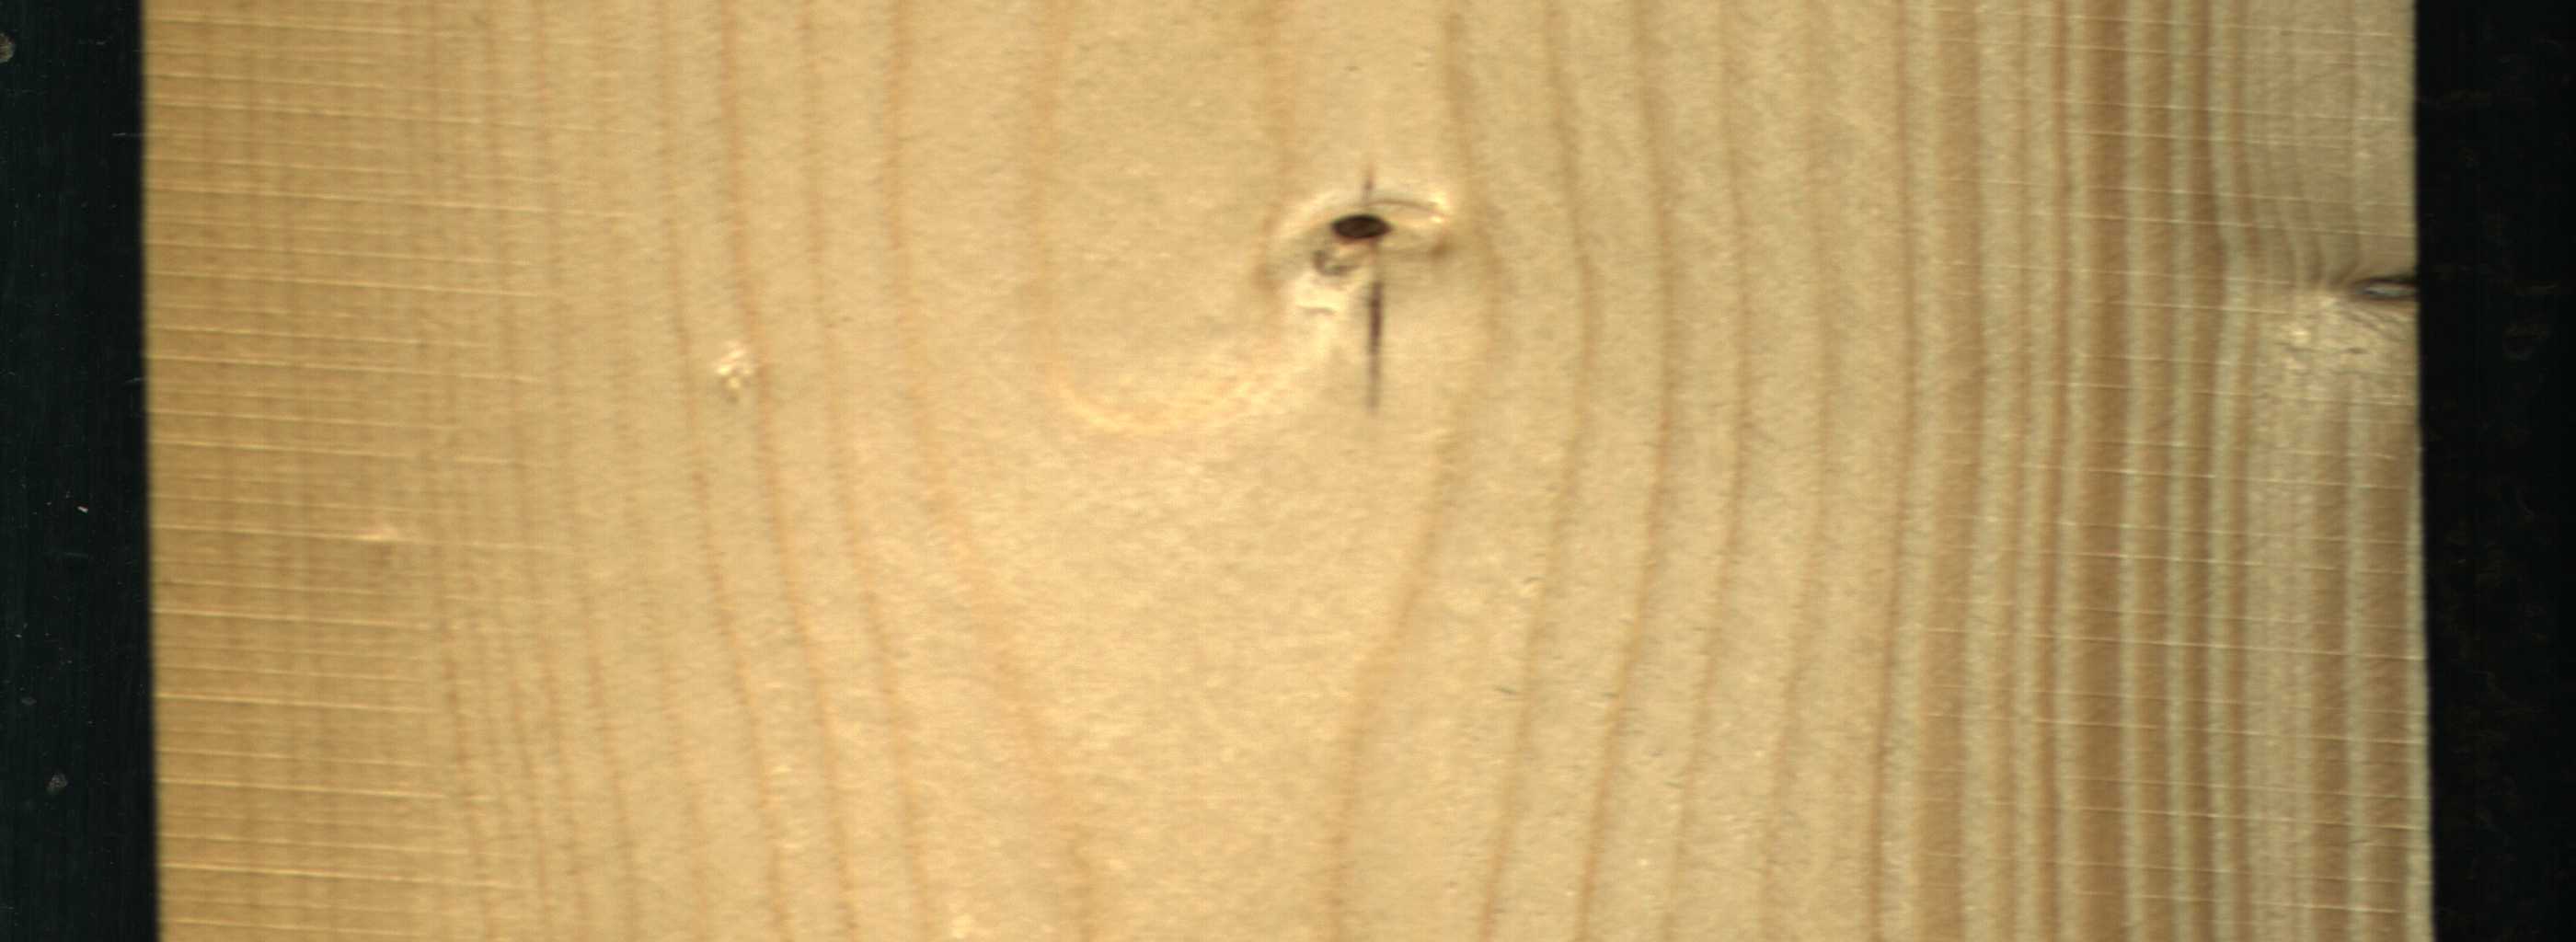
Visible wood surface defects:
Dead_Knot
Live_Knot